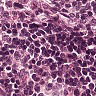
Metastatic tissue present: no